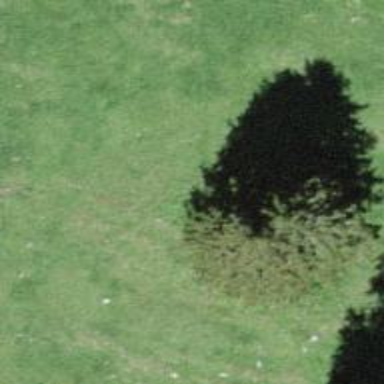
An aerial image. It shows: Beautiful tree in nature.